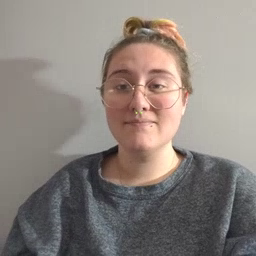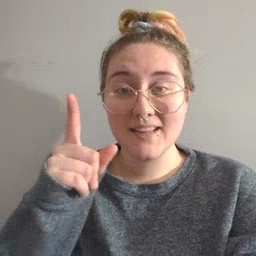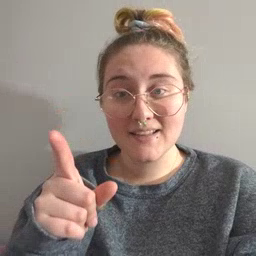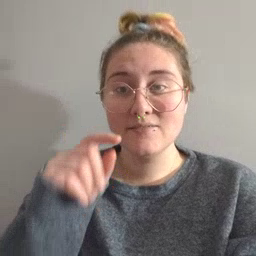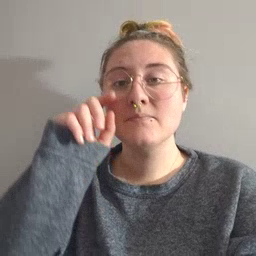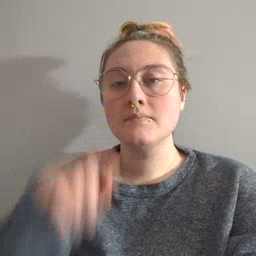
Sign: hesheit